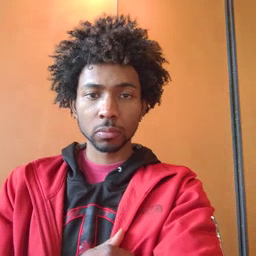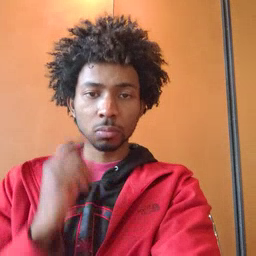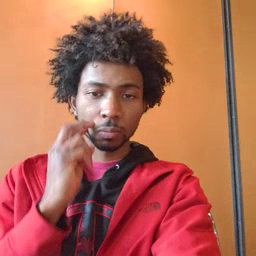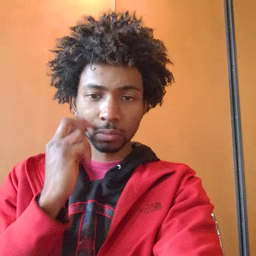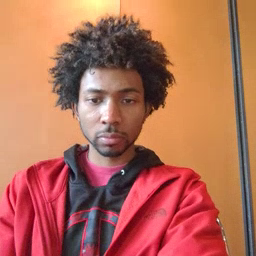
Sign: gum